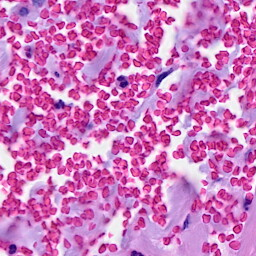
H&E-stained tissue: Breast